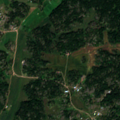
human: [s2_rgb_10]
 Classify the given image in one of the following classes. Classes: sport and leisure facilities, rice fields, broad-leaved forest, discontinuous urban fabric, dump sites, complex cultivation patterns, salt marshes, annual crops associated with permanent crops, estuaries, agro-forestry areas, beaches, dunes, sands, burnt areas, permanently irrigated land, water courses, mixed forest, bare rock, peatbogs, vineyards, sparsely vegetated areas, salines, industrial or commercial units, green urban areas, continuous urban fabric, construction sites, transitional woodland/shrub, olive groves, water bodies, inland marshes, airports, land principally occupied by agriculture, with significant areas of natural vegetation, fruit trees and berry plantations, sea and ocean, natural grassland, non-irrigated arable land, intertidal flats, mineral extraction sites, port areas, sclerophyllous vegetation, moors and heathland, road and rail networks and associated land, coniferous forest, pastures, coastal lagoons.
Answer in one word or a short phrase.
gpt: land principally occupied by agriculture, with significant areas of natural vegetation, broad-leaved forest, coniferous forest, mixed forest